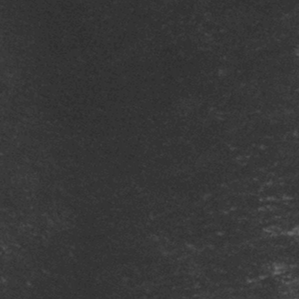
Label: frost